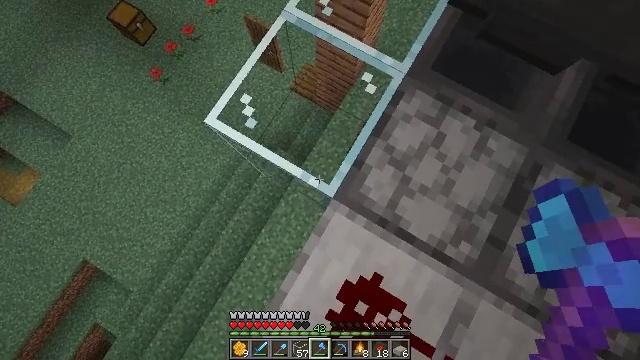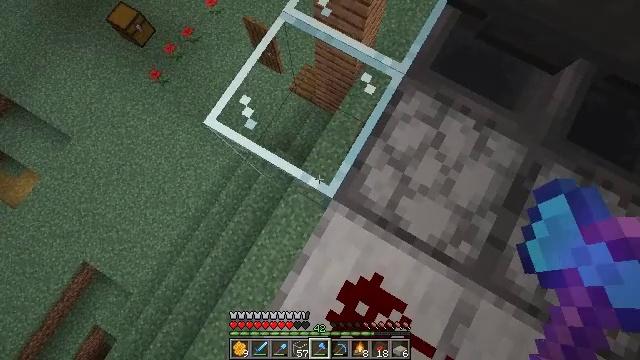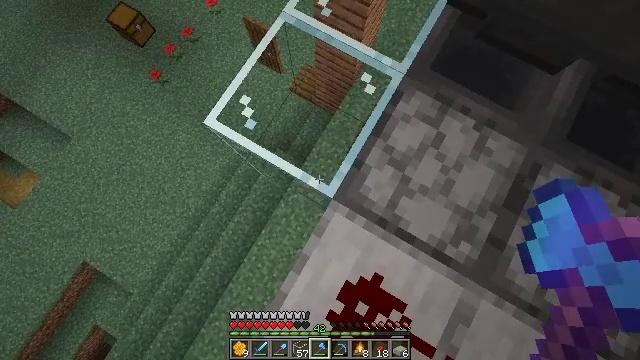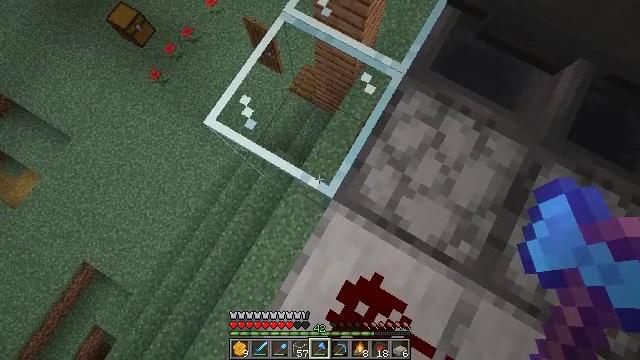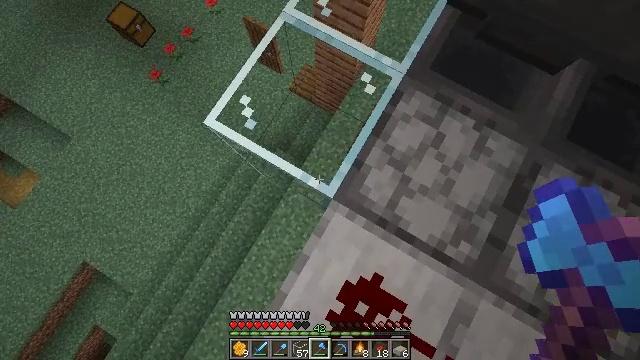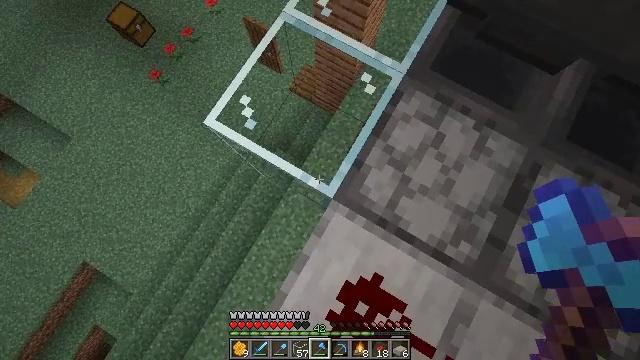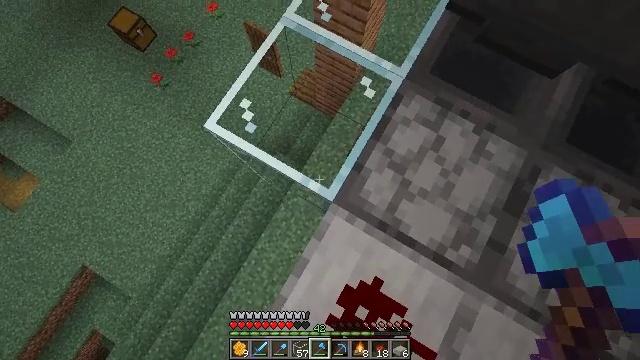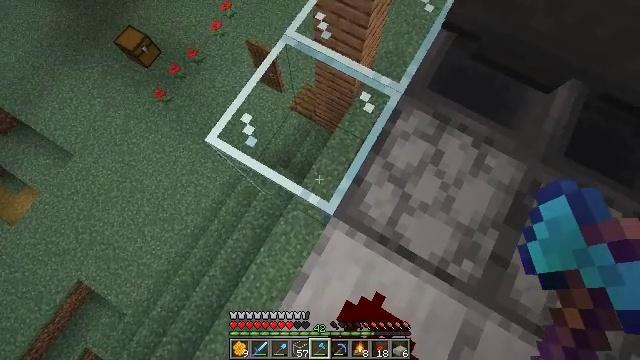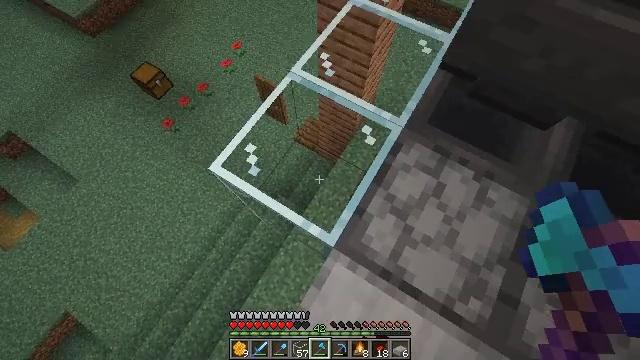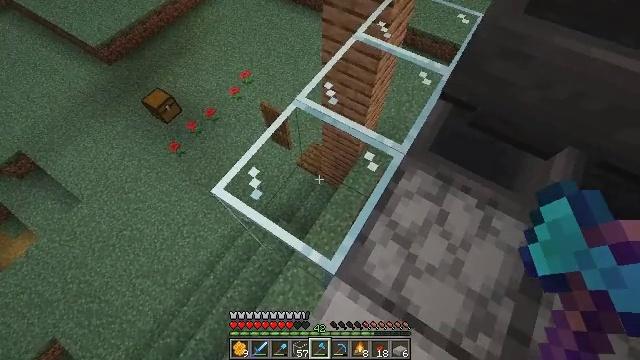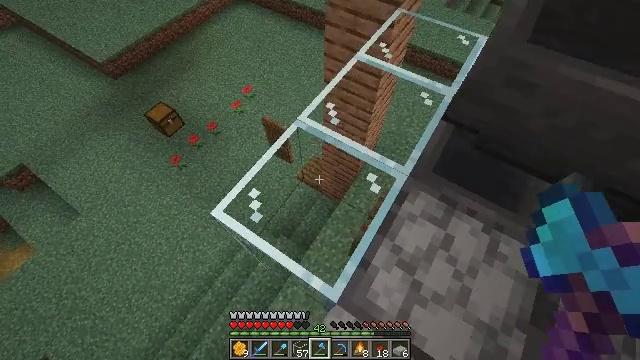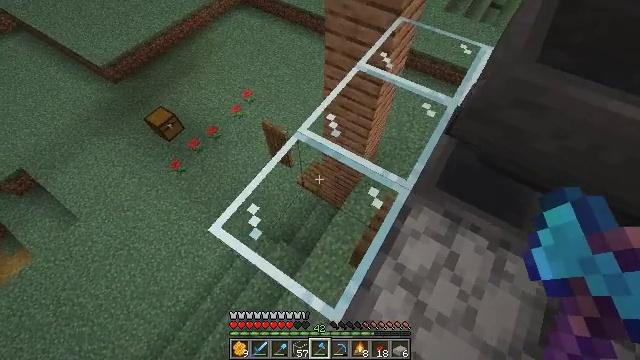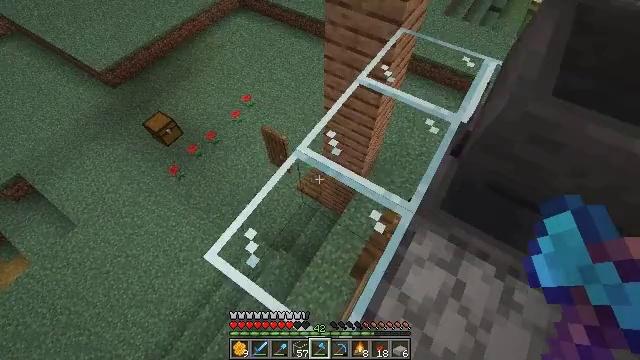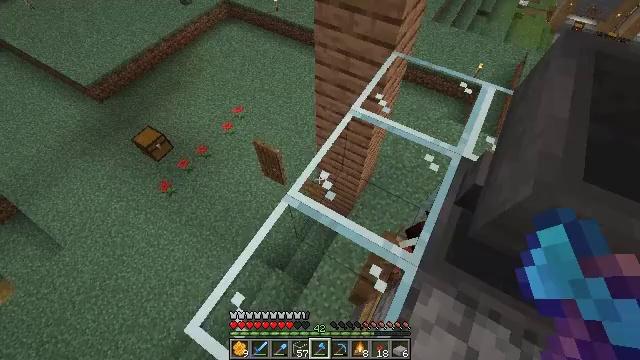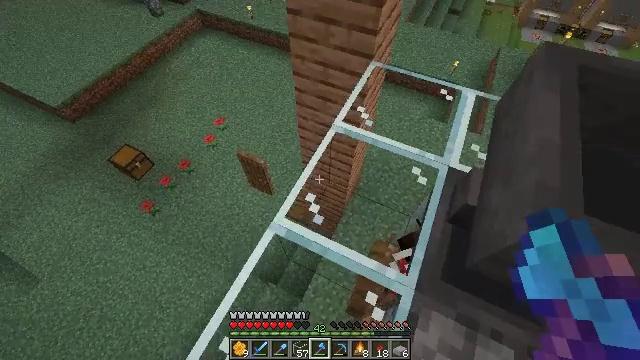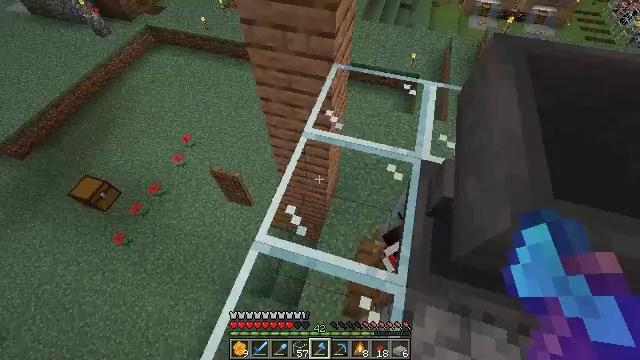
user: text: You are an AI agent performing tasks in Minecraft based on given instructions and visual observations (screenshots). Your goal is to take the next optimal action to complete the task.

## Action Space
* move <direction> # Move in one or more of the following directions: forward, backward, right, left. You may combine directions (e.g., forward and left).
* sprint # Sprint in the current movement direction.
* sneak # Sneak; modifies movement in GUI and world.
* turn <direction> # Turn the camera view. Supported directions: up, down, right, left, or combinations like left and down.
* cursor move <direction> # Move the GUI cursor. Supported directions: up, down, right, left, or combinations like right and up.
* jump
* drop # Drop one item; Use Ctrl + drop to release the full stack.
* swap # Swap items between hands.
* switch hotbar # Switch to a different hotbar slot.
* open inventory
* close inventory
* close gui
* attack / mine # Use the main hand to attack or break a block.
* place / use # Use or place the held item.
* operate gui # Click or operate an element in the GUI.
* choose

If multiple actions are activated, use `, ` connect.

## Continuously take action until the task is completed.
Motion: motion action
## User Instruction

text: Collect the poppy by clicking on it.
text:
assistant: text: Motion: no_op
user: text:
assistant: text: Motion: no_op
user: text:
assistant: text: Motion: no_op
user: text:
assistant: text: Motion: no_op
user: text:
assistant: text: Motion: no_op
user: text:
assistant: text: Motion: no_op
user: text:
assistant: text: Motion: turn up
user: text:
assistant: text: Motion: turn left and up
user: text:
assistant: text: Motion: turn left and up
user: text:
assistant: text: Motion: move forward, turn up
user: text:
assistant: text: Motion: move forward
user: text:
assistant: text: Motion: move forward
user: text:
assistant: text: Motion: move forward, turn right
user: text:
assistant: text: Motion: move forward, turn right
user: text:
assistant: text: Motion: move forward, turn right
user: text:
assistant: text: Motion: move forward, turn right and up
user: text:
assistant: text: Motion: turn right and up
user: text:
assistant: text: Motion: turn right and up
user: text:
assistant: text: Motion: no_op
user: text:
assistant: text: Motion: no_op
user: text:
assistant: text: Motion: move forward
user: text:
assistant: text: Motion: move forward, turn right
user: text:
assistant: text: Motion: move forward, turn right
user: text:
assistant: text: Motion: move forward and move left, turn right and down
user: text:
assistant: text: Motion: move forward and move left, turn right and down
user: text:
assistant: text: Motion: move forward and move left, turn right
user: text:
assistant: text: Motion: move forward and move left, turn right
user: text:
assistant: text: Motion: move forward and move left, turn right and up
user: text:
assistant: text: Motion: turn right
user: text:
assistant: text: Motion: turn right and up